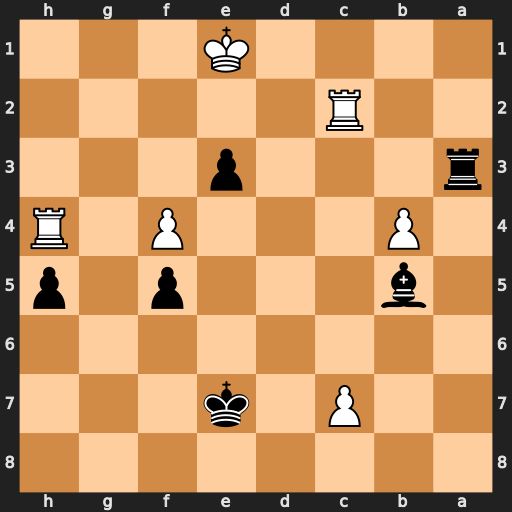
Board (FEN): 8/2P1k3/8/1b3p1p/1P3P1R/r3p3/2R5/4K3
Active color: b
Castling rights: -
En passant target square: -
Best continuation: Ra1+ Rc1 Rxc1#